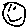
Label: smiley face